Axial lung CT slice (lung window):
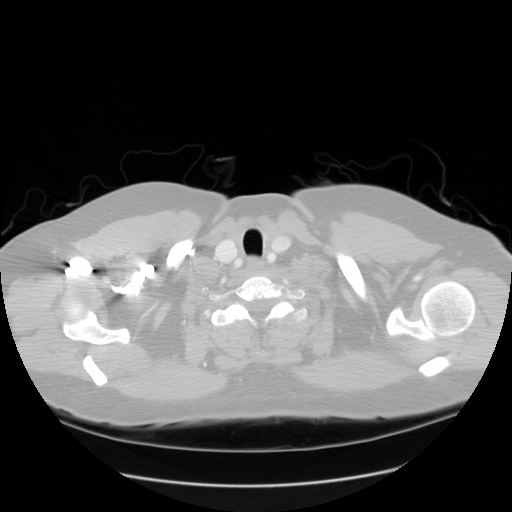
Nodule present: no